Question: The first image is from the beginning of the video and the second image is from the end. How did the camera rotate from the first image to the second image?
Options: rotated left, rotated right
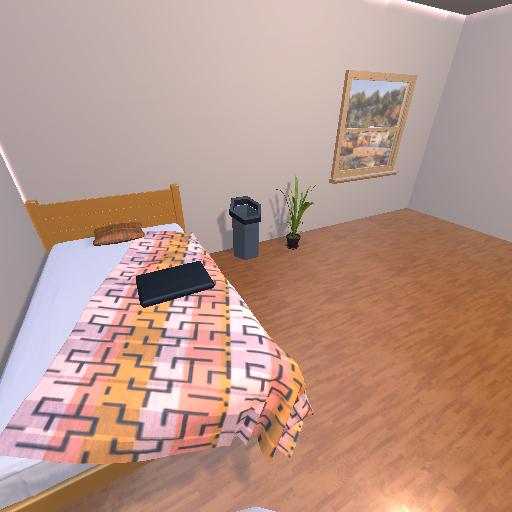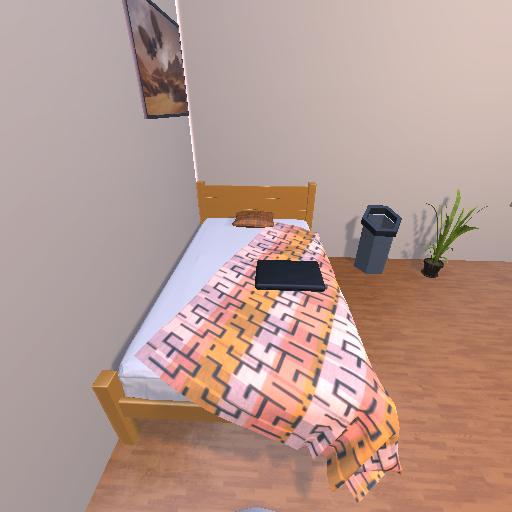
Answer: rotated left